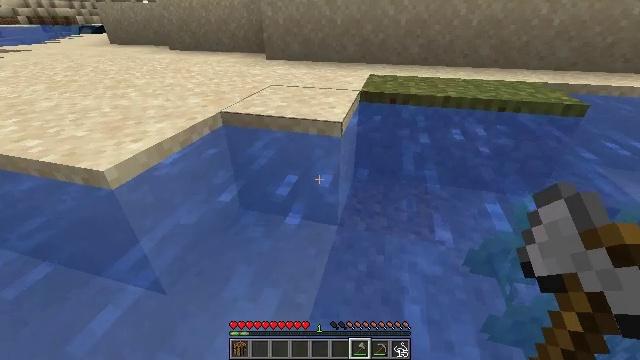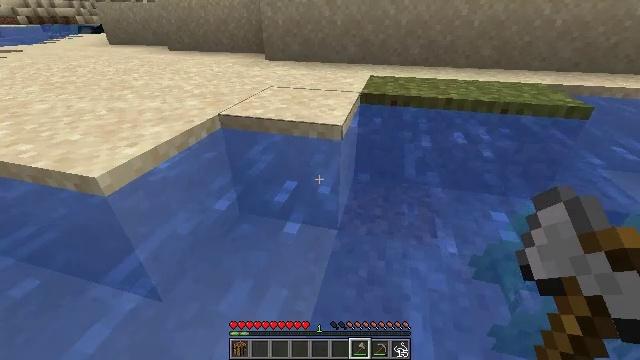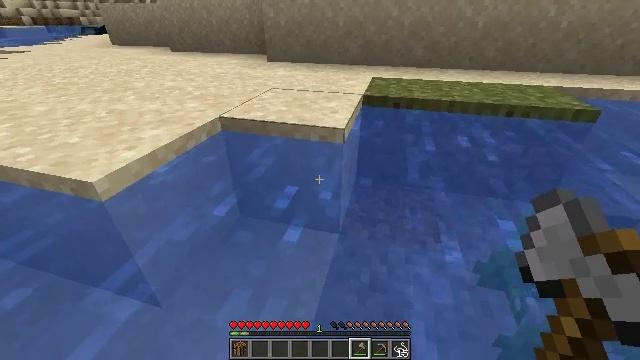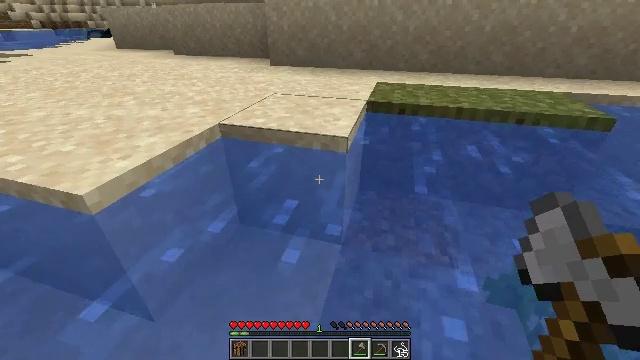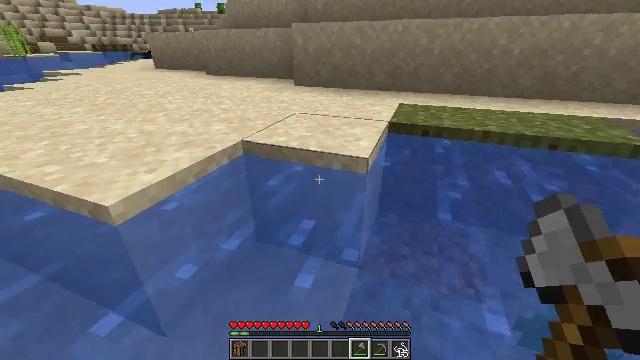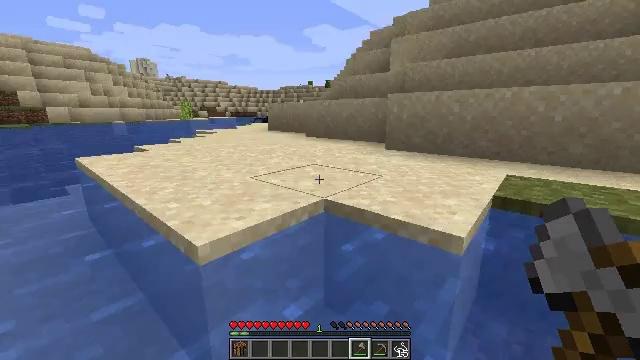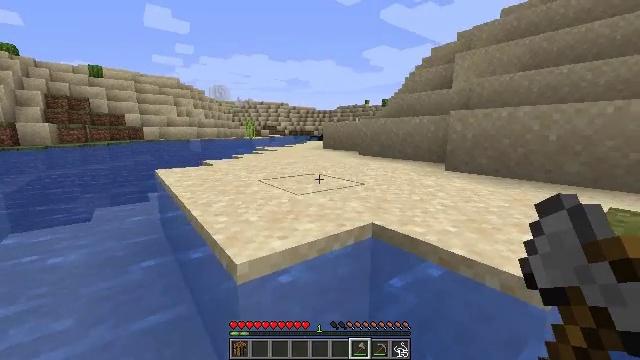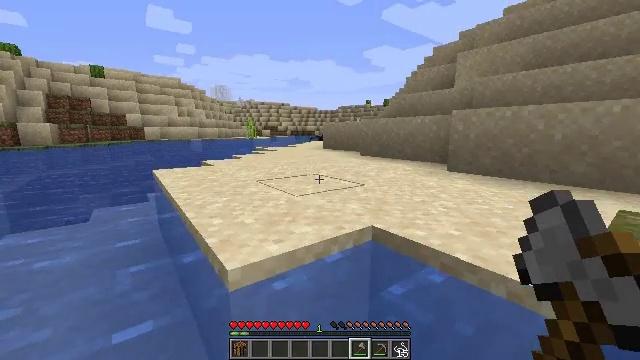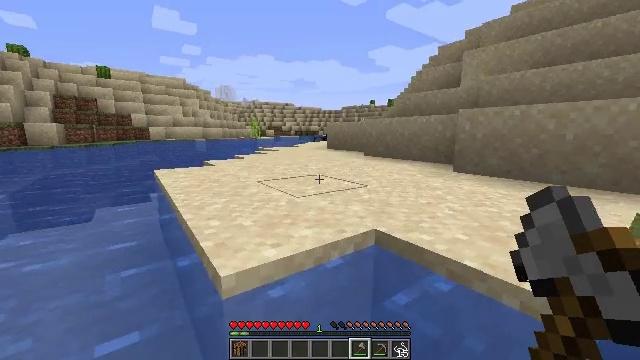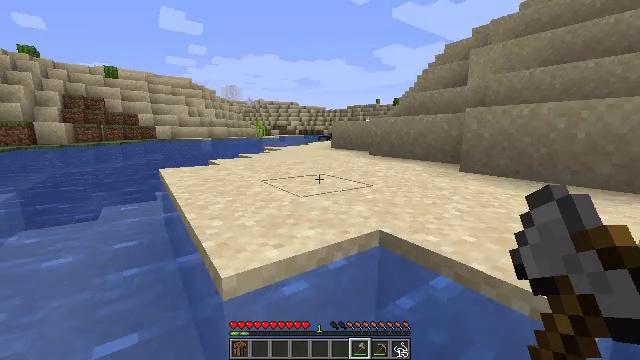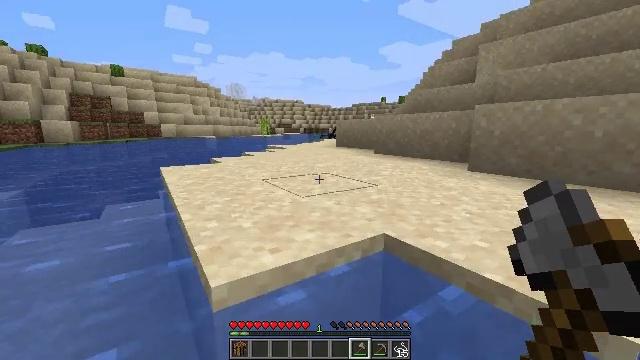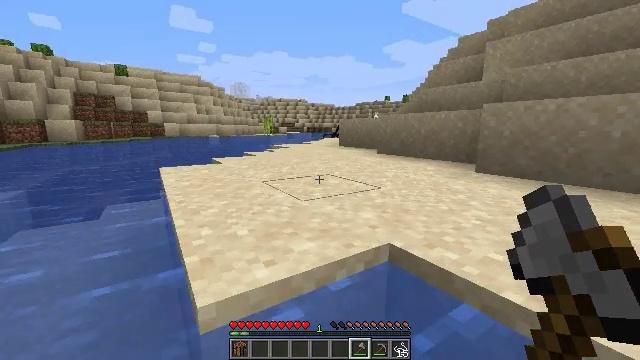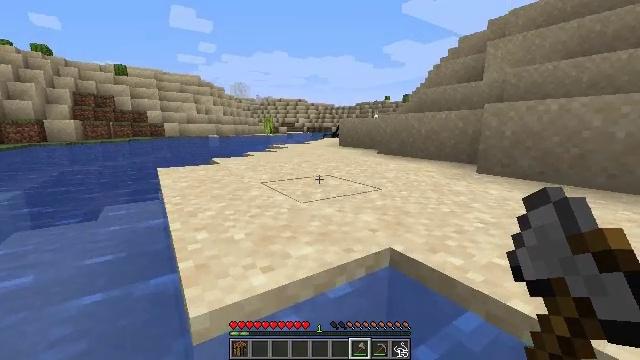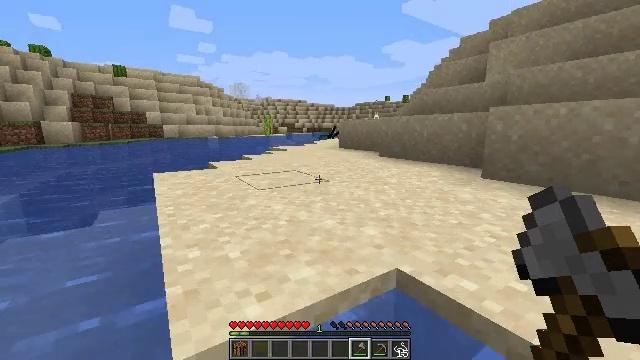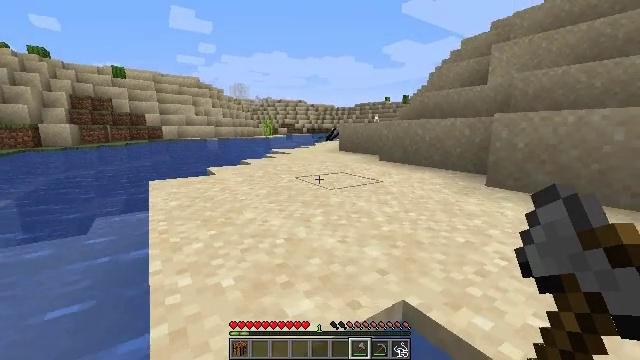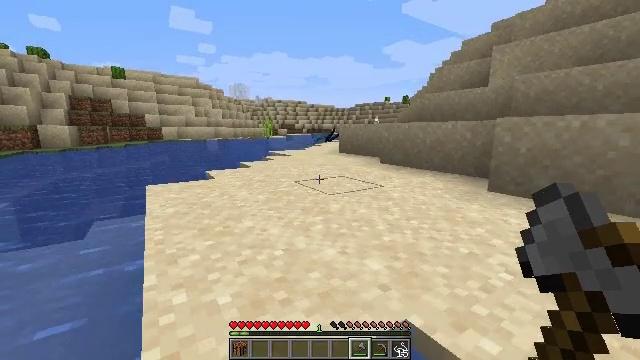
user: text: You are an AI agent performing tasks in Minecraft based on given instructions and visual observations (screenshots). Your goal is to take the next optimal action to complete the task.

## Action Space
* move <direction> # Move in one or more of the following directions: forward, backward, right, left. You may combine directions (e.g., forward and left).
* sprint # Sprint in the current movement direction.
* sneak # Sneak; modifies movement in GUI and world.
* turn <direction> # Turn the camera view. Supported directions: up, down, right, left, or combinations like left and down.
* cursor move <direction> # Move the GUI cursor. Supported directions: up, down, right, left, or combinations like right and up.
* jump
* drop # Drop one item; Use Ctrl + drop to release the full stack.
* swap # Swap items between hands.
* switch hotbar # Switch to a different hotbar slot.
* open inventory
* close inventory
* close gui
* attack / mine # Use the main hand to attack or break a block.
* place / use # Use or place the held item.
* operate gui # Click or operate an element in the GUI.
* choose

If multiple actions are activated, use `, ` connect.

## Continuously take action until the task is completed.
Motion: motion action
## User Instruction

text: Hunt animals.
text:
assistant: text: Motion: move forward, sprint
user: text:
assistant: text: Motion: move forward, sprint
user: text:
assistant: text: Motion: move forward, sprint
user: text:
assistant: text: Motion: move forward, sprint, turn left and up
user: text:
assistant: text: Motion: move forward, sprint, turn left and up
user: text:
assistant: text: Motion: move forward, sprint, turn left and up
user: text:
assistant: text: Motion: move forward, sprint
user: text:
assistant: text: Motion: move forward, sprint
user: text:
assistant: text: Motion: move forward, sprint, turn left
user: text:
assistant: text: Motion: move forward, sprint, turn left
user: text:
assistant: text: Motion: move forward, sprint
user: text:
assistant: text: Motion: move forward, sprint, jump
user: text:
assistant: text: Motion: move forward, sprint, jump
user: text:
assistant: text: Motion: move forward, sprint, jump
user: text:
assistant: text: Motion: move forward, sprint, jump
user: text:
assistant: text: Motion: move forward, sprint, jump
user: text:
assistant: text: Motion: move forward, sprint, jump
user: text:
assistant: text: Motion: move forward, sprint, jump
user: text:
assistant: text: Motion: move forward, sprint, jump
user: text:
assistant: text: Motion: move forward, sprint, jump
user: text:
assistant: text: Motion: move forward, sprint, jump
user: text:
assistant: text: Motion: move forward, sprint, jump
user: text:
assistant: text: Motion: move forward, sprint, jump
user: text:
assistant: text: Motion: move forward, sprint, jump
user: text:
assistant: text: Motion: move forward, sprint, jump
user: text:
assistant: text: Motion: move forward, sprint, jump
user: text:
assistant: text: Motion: move forward, sprint, jump
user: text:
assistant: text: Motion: move forward, sprint, jump
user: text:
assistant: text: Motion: move forward
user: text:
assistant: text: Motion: move forward